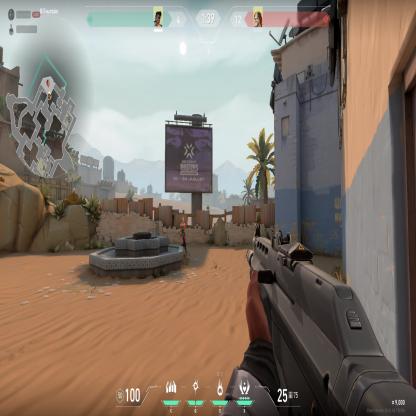
Label: enemy